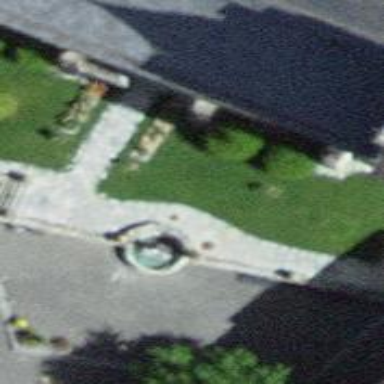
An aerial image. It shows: Beautiful fountain.